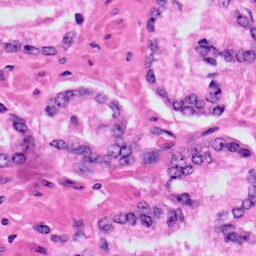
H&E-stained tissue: Prostate